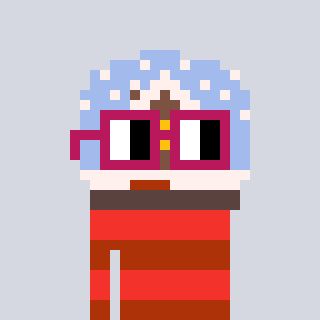
a pixel art character with square dark red glasses, a snow globe-shaped head and a hotbrown-colored body on a cool background